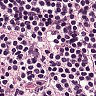
Metastatic tissue present: no